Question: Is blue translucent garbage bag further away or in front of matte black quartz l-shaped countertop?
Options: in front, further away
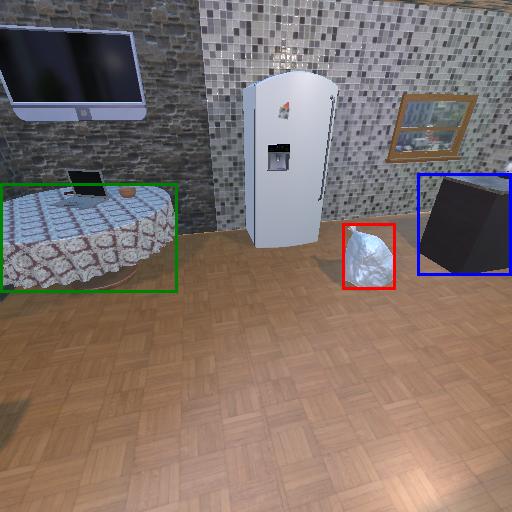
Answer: in front